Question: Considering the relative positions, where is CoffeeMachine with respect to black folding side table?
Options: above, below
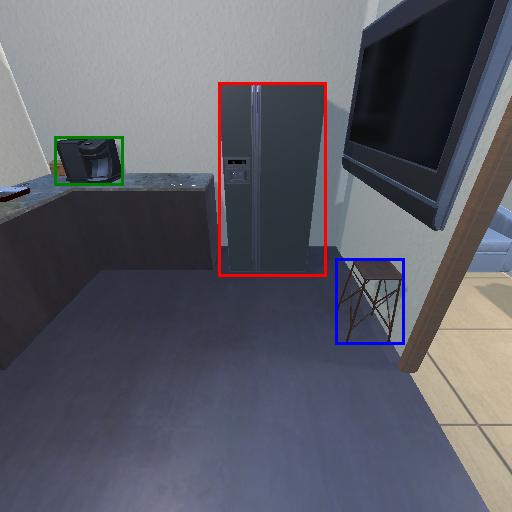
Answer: above